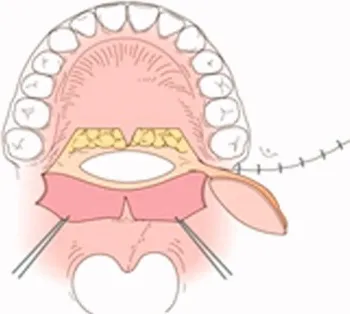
Illustration of Figure 4(A-D).
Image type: pathology (h&e)